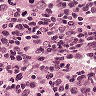
Metastatic tissue present: no